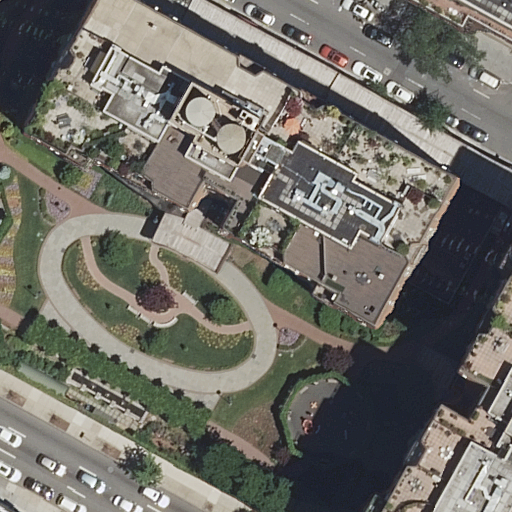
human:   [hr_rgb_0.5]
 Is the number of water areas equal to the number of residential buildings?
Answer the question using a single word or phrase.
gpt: no

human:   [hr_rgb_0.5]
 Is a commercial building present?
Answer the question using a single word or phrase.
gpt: no

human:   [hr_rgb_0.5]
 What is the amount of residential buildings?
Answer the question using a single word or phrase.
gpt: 5

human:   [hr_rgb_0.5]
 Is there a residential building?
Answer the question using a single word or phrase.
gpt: yes

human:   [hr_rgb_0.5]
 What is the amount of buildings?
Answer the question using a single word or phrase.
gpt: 5

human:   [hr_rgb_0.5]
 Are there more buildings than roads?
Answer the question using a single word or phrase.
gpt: no

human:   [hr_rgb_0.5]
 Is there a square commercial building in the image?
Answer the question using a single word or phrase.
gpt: no

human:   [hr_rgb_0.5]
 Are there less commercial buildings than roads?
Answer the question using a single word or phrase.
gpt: yes

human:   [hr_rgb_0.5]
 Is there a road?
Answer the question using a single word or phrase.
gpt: yes

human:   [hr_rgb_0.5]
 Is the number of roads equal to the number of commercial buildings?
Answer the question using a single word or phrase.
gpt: no

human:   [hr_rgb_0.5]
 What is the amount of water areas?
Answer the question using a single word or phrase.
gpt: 0

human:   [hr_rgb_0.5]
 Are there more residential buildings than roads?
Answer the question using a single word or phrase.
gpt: no

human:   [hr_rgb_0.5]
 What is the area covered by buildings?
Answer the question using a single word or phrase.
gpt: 2578m2

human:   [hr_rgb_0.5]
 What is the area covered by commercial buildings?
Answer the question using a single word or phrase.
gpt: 0m2

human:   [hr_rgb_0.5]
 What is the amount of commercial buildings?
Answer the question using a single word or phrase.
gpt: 0

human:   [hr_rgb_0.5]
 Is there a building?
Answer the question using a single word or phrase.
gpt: yes

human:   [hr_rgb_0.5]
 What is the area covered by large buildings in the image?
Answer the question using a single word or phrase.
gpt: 2307m2

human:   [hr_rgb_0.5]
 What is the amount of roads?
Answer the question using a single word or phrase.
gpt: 7

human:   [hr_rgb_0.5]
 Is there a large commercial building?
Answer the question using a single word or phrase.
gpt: no

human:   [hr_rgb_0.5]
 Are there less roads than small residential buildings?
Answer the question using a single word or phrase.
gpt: no

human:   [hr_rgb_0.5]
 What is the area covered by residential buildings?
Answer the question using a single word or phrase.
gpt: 2578m2

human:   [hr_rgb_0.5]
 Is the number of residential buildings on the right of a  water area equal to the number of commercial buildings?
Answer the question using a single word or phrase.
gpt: yes

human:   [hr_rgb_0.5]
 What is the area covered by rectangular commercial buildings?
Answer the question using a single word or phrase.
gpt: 0m2

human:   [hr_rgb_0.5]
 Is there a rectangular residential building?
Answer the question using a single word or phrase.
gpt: yes

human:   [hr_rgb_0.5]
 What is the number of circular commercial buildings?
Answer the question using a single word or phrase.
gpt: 0

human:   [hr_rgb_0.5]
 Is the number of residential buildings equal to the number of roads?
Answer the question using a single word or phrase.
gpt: no

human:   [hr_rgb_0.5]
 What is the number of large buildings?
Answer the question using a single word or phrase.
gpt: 1

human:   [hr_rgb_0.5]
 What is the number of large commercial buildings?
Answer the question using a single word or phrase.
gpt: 0

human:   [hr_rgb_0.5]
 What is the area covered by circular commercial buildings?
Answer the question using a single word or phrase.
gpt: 0m2

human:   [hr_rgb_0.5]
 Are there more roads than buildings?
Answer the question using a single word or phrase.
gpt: yes

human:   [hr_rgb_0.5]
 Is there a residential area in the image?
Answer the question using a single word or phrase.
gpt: no

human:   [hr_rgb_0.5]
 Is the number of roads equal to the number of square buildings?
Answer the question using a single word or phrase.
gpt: no

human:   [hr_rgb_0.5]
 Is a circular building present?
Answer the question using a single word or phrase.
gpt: no

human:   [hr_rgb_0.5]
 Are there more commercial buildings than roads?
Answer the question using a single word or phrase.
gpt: no

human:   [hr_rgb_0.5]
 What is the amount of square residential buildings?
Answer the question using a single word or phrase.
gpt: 0

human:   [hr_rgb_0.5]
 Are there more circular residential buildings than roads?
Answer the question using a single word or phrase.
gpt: no

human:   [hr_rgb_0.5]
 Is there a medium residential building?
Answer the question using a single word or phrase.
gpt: yes

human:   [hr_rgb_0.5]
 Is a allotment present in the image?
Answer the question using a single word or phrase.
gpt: no

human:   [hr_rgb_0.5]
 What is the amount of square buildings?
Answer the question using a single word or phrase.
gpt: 0

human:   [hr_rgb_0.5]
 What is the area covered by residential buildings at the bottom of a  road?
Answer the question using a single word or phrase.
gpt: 2422m2

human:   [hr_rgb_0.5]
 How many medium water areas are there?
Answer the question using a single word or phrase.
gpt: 0

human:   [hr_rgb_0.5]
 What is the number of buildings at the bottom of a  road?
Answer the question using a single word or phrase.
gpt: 3

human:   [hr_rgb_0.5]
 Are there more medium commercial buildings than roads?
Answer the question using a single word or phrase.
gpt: no

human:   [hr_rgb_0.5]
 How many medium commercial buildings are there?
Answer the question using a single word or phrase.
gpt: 0

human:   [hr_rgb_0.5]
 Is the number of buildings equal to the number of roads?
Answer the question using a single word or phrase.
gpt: no

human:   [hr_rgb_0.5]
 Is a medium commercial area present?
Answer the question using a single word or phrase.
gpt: no

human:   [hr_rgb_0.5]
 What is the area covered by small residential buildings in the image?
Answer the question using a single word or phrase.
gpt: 125m2

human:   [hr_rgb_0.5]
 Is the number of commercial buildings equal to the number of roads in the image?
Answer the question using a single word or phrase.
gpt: no

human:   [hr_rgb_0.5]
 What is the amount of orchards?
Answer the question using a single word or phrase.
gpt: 0

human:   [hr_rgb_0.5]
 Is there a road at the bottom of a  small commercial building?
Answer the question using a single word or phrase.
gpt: no

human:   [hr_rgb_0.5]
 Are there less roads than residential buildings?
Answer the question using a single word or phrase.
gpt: no

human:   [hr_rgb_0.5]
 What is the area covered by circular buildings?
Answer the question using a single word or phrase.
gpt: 0m2

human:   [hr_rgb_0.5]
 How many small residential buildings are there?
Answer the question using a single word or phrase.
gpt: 3

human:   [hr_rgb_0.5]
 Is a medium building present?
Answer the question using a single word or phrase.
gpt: yes

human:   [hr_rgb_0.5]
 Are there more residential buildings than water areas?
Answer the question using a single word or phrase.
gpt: yes

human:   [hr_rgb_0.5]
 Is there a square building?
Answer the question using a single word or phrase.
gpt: no

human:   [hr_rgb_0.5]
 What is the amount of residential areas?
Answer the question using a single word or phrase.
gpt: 0

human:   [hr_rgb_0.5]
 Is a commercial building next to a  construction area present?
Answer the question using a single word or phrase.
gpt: no

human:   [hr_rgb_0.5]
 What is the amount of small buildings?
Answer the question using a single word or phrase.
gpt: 3

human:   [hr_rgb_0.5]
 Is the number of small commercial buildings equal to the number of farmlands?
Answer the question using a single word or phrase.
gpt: yes

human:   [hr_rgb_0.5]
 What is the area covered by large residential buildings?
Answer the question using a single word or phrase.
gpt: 2307m2

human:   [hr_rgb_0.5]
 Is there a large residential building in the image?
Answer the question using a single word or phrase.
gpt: yes

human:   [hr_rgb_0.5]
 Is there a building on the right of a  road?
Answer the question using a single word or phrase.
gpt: yes

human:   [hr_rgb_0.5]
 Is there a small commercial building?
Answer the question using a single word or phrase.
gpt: no